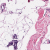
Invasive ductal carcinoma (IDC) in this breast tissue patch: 0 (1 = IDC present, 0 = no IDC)